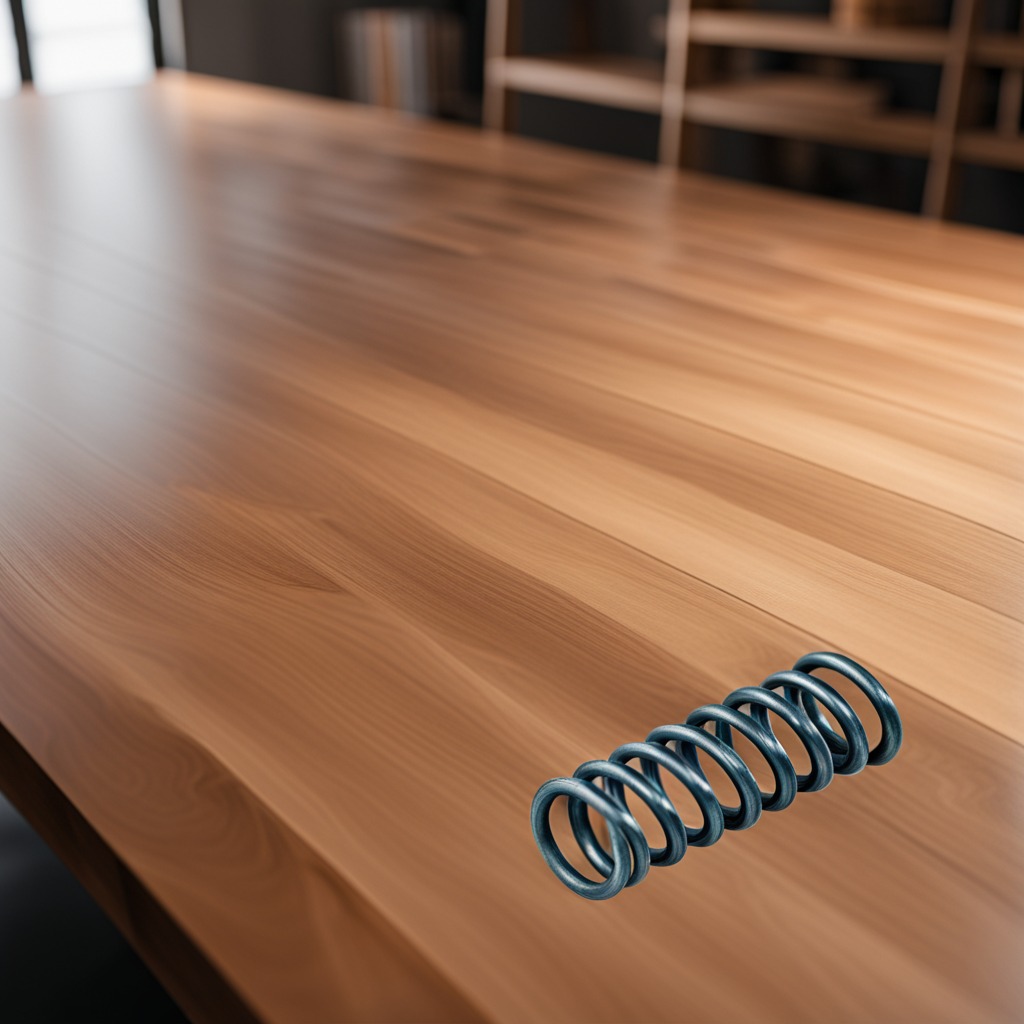
A coiled metal spring is lying on the wooden table in a carpentry studio.